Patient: sex F, age 75
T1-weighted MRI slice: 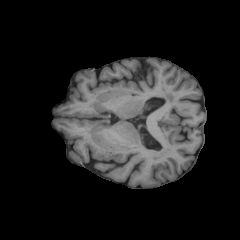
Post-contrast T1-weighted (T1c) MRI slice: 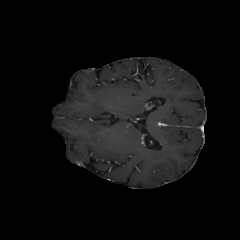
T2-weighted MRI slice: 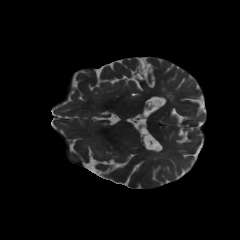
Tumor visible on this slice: no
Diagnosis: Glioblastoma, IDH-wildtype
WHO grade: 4